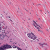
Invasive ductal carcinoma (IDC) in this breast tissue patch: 0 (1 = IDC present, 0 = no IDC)